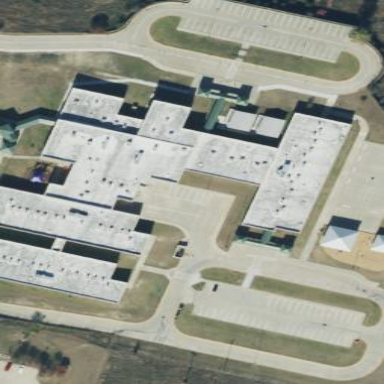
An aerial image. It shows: School building.